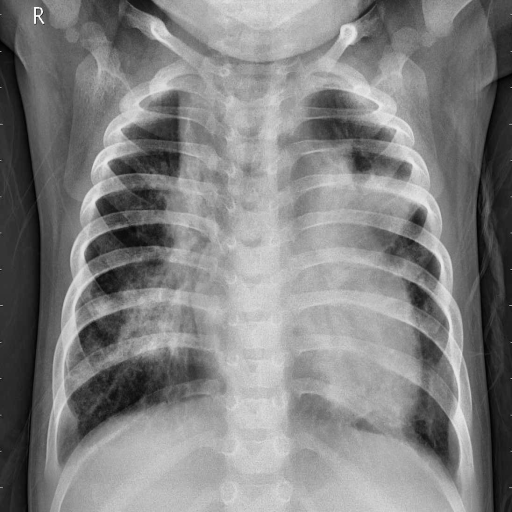
Finding: PNEUMONIA